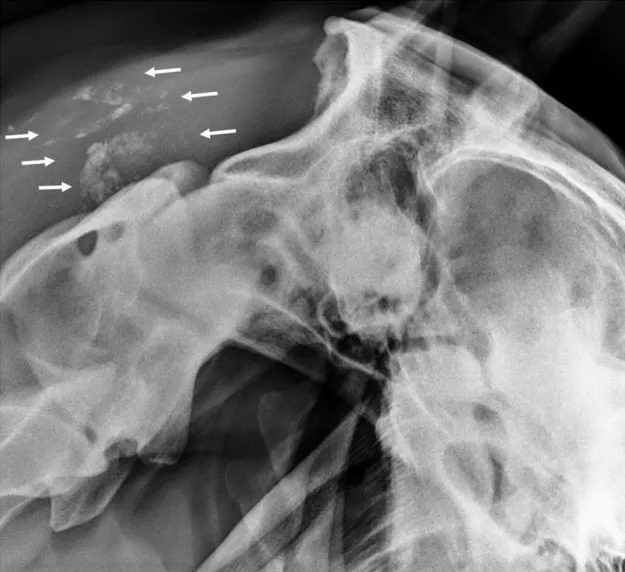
Lateral radiograph of the atlanto-occipital joint showing mineralization in the region of the nuchal bursa (arrows).
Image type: radiology (x_ray)